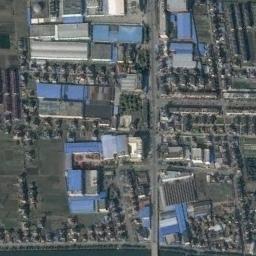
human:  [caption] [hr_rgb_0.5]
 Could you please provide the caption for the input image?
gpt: There are many roads in the industrial area .

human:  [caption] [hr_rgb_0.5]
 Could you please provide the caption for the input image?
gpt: Houses in industrial areas vary in size .

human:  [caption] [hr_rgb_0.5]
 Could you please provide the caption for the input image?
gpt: Neatly planned plants and roads in an industrial area with good greening .

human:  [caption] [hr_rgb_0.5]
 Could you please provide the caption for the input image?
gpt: The industrial area has some blue workshops and green areas and some roads go through the industrial area .

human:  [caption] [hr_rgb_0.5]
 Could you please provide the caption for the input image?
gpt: There are some blue buildings and many black buildings on the industrial area .